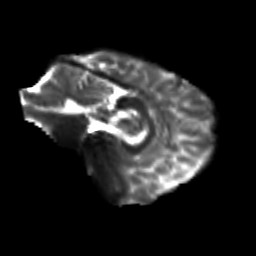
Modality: T2w
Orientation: sagittal
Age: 24
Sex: male
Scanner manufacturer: siemens
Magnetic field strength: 3 T
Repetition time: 3.5 s
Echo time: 0.125 s